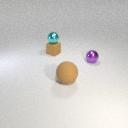
small purple metal sphere in front of small brown rubber cube